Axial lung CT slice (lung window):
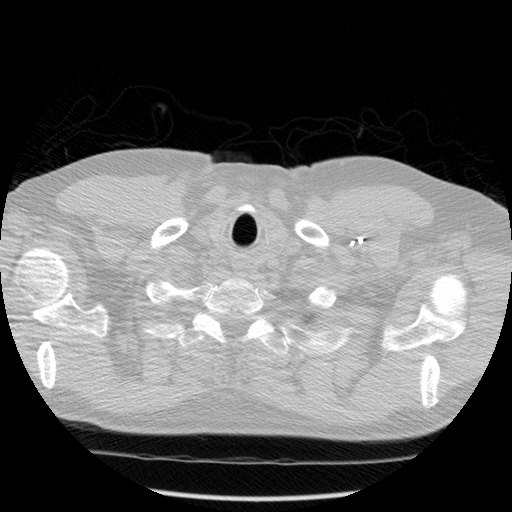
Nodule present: no